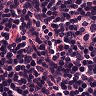
Metastatic tissue present: no